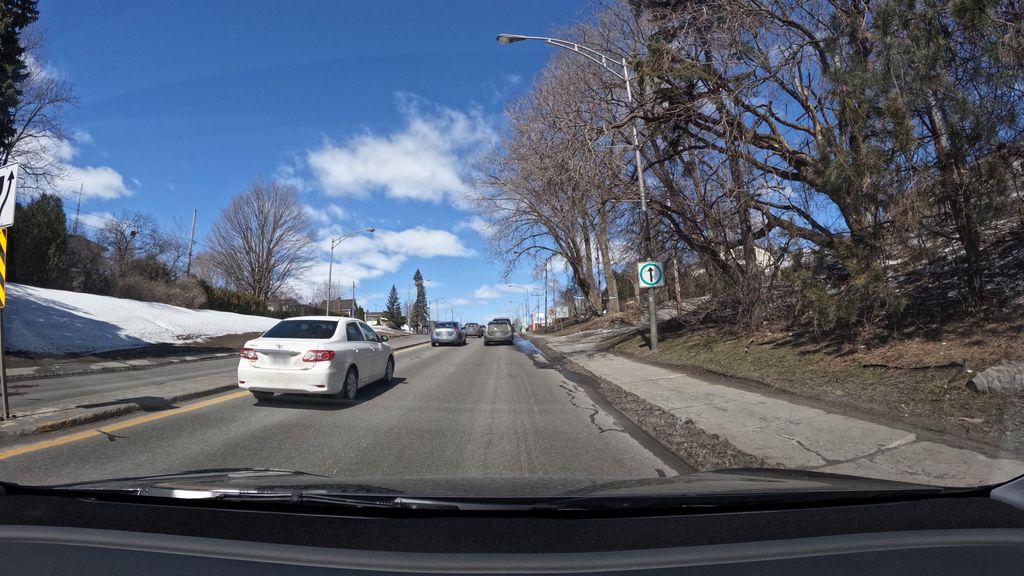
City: montreal